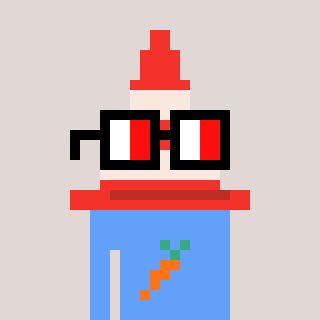
a pixel art character with square glasses with black frames and red eyes, a cone-shaped head and a blue-colored body on a warm background